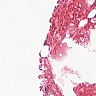
Metastatic tissue present: no